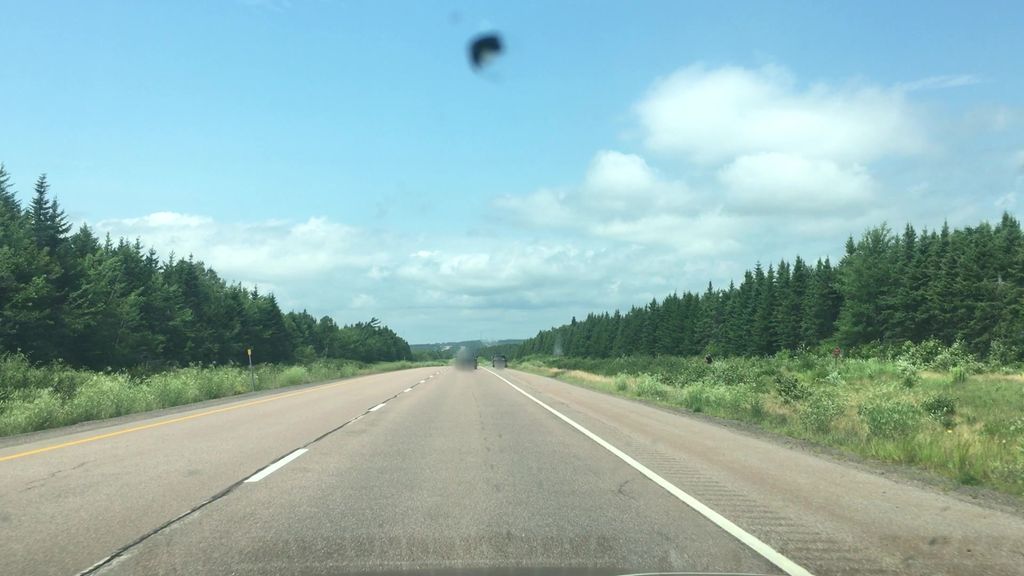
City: charlottetown